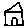
Label: house